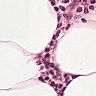
Metastatic tissue present: no